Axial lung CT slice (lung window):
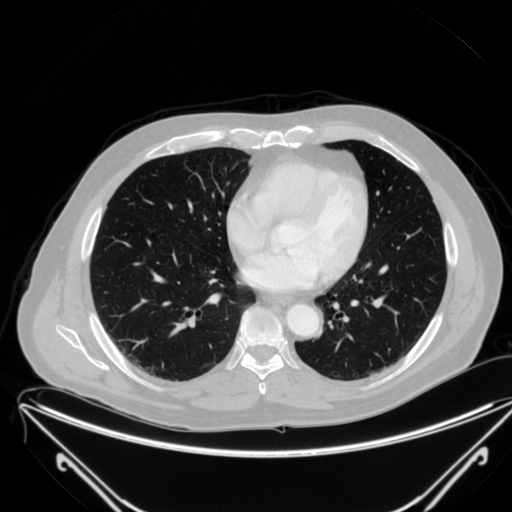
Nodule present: no